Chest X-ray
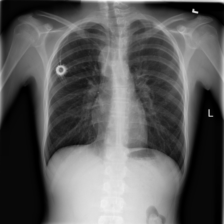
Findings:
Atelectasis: negative
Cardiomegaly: negative
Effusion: negative
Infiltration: negative
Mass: positive
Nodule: negative
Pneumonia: negative
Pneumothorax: negative
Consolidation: negative
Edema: negative
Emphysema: negative
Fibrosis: negative
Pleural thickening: negative
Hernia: negative